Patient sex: F
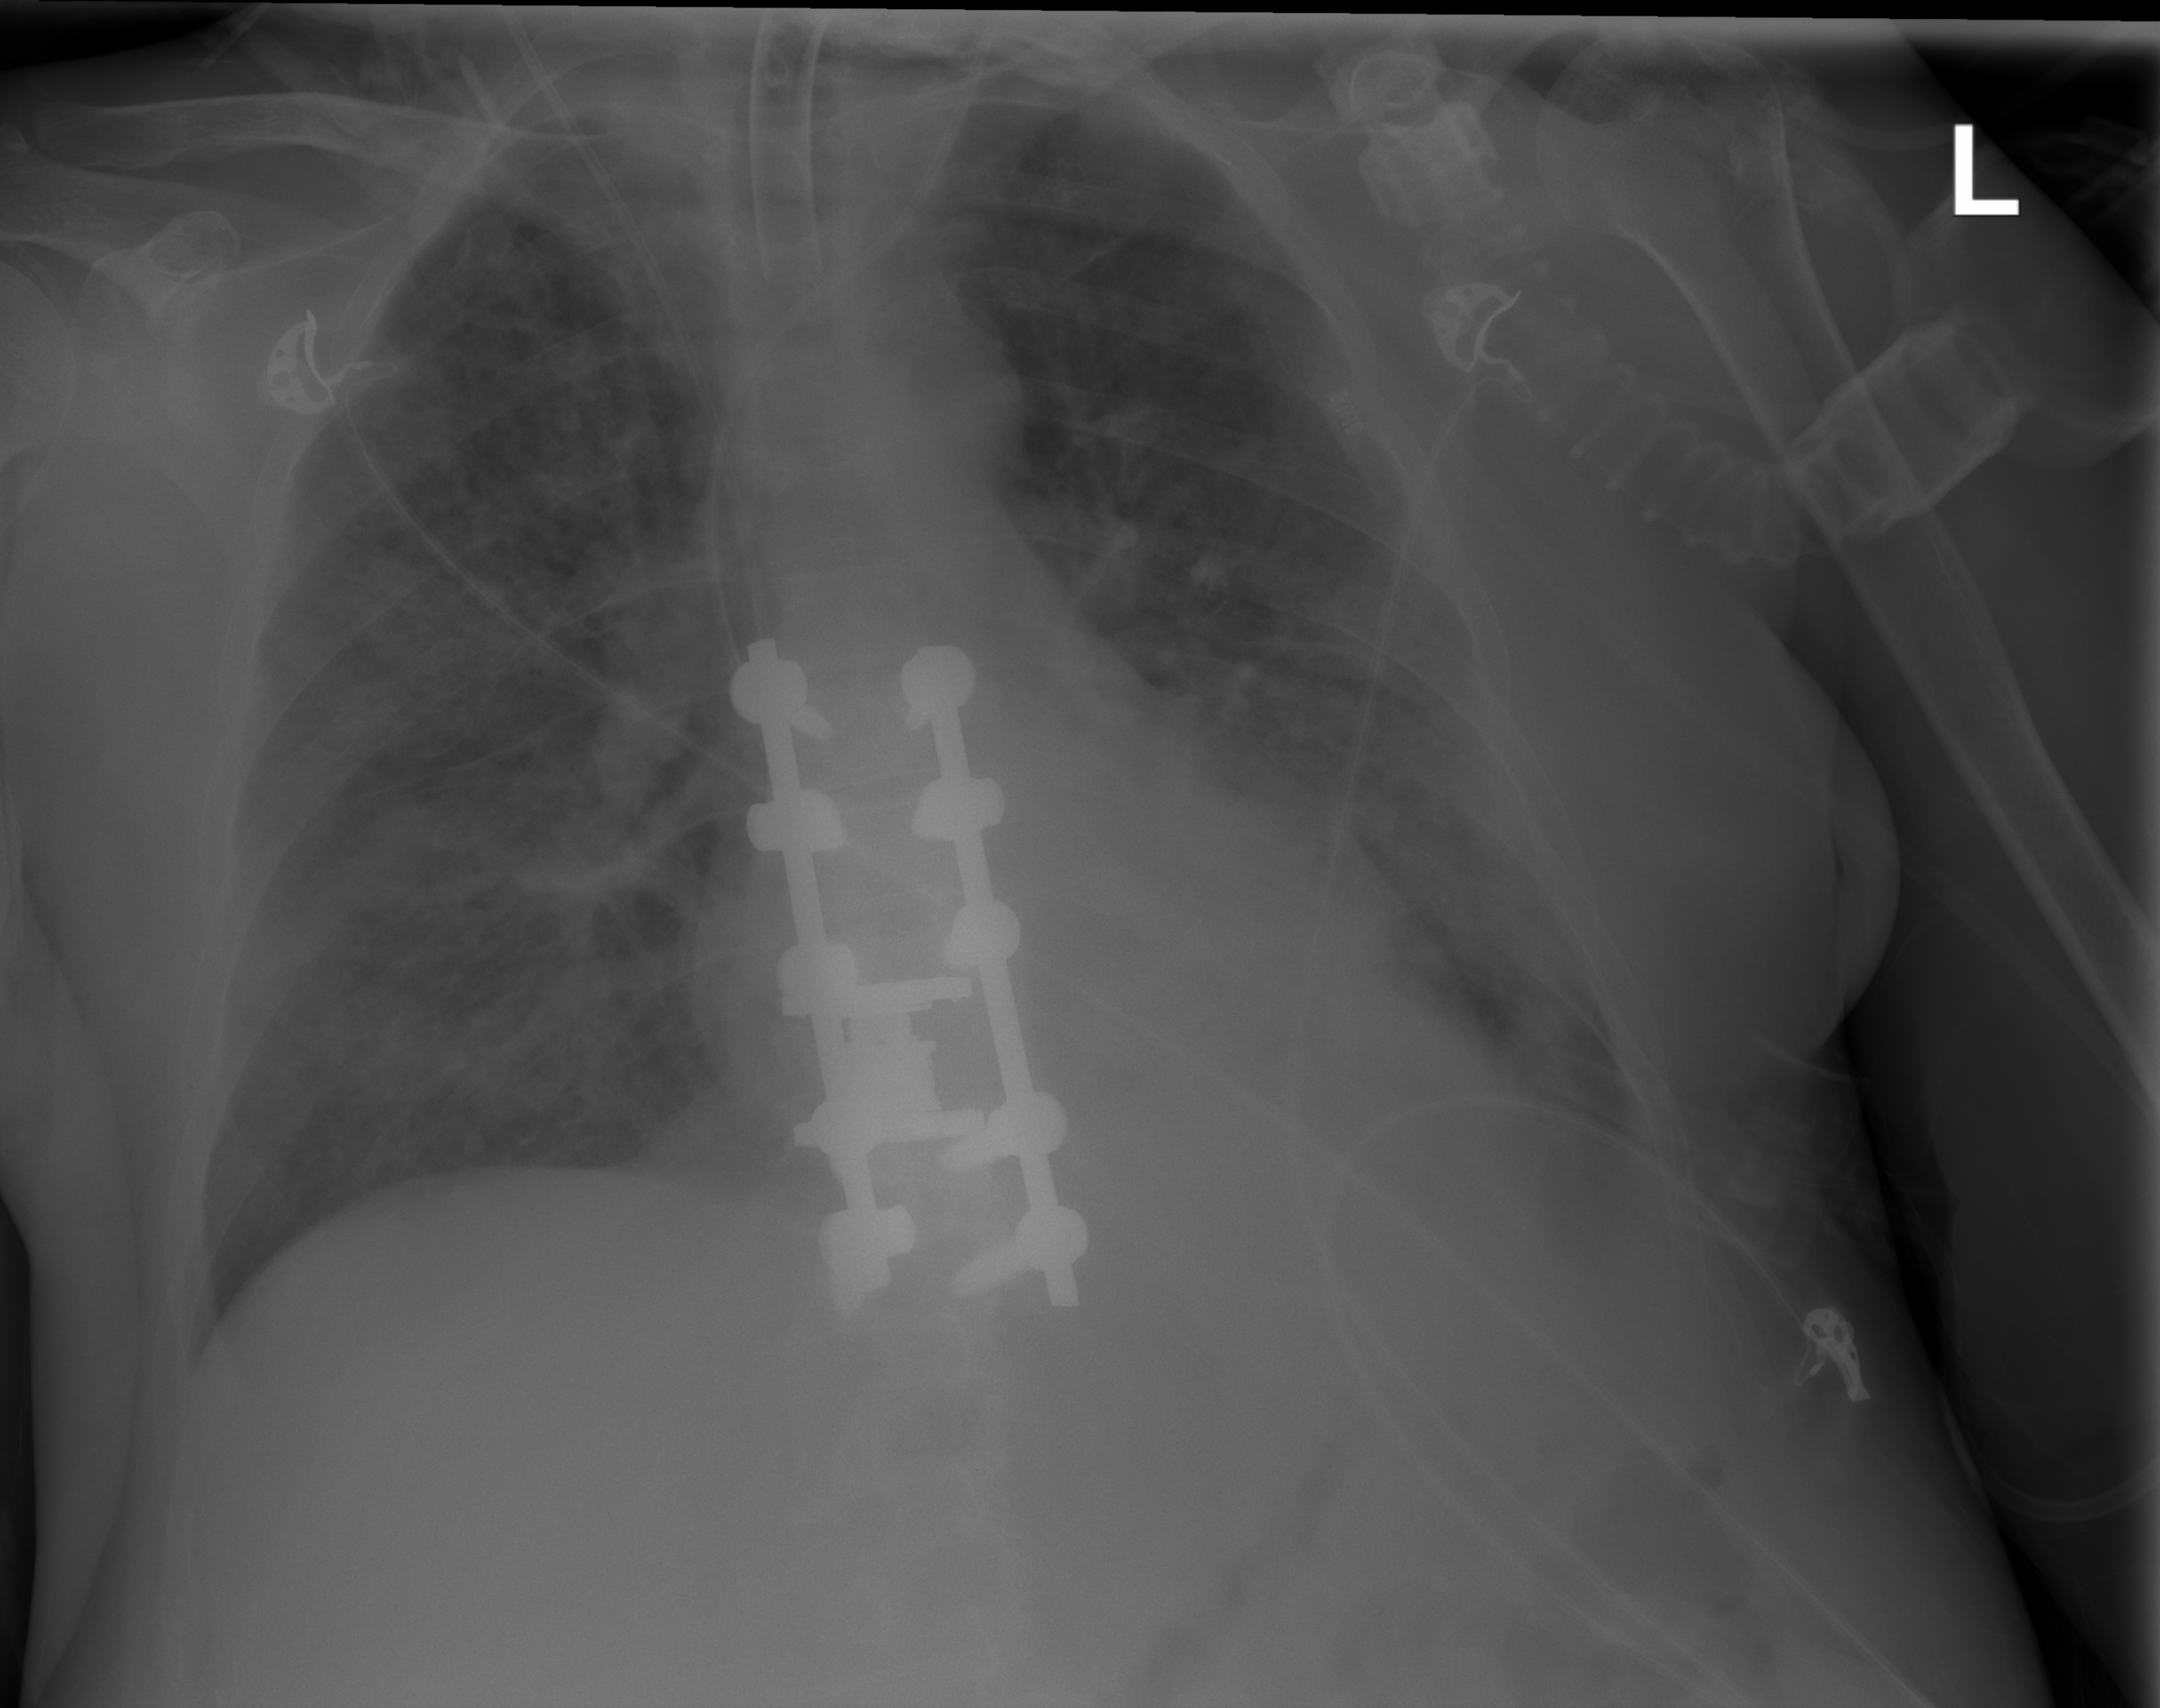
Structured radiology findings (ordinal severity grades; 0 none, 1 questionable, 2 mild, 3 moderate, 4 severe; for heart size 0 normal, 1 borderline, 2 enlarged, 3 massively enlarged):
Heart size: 0
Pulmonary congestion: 2
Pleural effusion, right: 0
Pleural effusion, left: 2
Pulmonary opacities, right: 3
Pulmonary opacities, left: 3
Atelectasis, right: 3
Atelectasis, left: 3